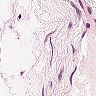
Metastatic tissue present: no